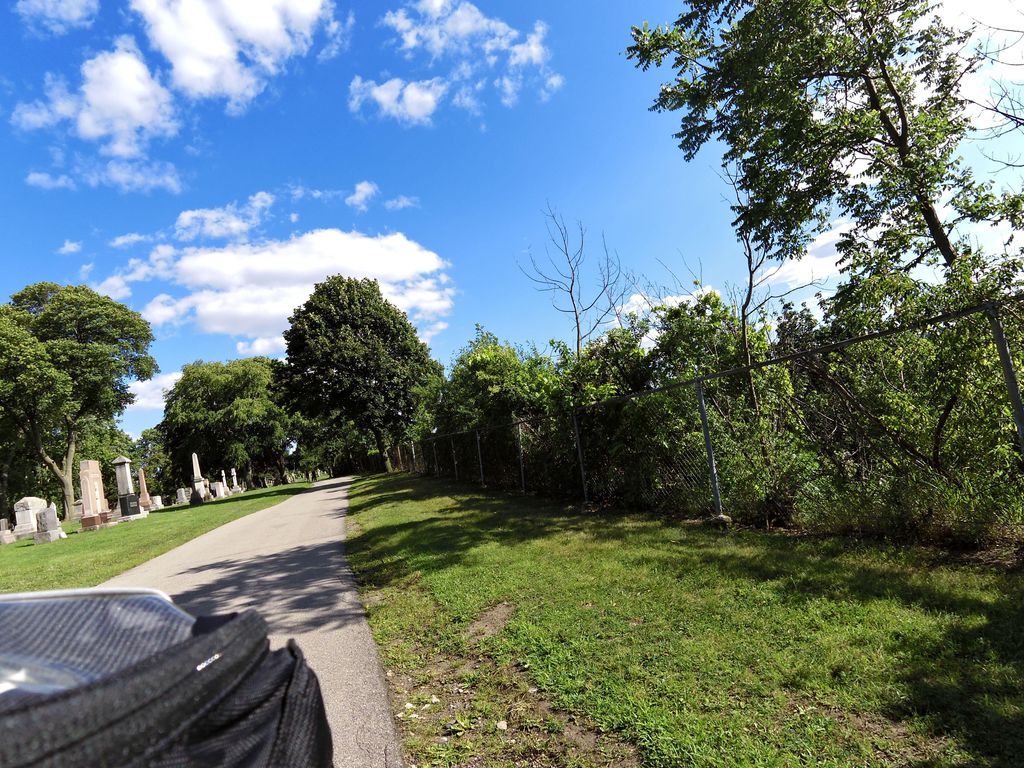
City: hamilton